Question: I need to amend this existing code to group by financial year (starts 1 July) and quarters, I realize that it is the below part of the query that requires amending but I can't get it to work
'''
datepart(yy,EnquiryRaised)*100+datepart(mm,EnquiryRaised) as MonthYear,
year(EnquiryRaised) as year,
datename(month,(EnquiryRaised)) as Month
'''
The full query is
'''
SELECT
enquiry_number,
service_code,
service_name,
subject_code,
subject_name,
EnquiryRaised,
NoAction,
DATEDIFF(dd, EnquiryRaised, NoAction) as NoActionDuration,
ActionScheduled,
DATEDIFF(dd, EnquiryRaised, ActionScheduled) as ScheduledDuration,
datepart(yy,EnquiryRaised)*100+datepart(mm,EnquiryRaised) as MonthYear,
year(EnquiryRaised) as year,
datename(month,(EnquiryRaised)) as Month
FROM
(SELECT
dbo.central_enquiry.enquiry_number,
dbo.central_enquiry.service_code,
dbo.type_of_service.service_name,
dbo.central_enquiry.subject_code,
dbo.enquiry_subject.subject_name,
(SELECT TOP 1
dbo.enquiry_status_log.logged_date
FROM dbo.enquiry_status_log
WHERE dbo.enquiry_status_log.enquiry_number = dbo.central_enquiry.enquiry_number AND
dbo.enquiry_status_log.enq_status_code = 'E010'
ORDER BY dbo.enquiry_status_log.enquiry_log_number) as EnquiryRaised,
(SELECT TOP 1
dbo.enquiry_status_log.logged_date
FROM dbo.enquiry_status_log
WHERE dbo.enquiry_status_log.enquiry_number = dbo.central_enquiry.enquiry_number AND
dbo.enquiry_status_log.enq_status_code IN ('E030', 'I030', 'N010', 'R030', 'XXXX')
ORDER BY dbo.enquiry_status_log.enquiry_log_number) as NoAction,
(SELECT TOP 1
dbo.enquiry_status_log.logged_date
FROM dbo.enquiry_status_log
WHERE dbo.enquiry_status_log.enquiry_number = dbo.central_enquiry.enquiry_number AND
dbo.enquiry_status_log.enq_status_code = 'W010'
ORDER BY dbo.enquiry_status_log.enquiry_log_number) as ActionScheduled
FROM dbo.central_enquiry
LEFT JOIN dbo.type_of_service ON dbo.central_enquiry.service_code = dbo.type_of_service.service_code
LEFT JOIN dbo.enquiry_subject ON dbo.central_enquiry.subject_code = dbo.enquiry_subject.subject_code
) as EnquiryLog
ORDER BY enquiry_number
'''
Sample data
'''
enquiry_number,service_code,service_name,subject_code,subject_name,enquiryraised,noaction,noactionduration,actionscheduled,scheduledduration,monthyear,year,month
144033,BP,Buildings and Properties,BPBM,Building Maintenance,1/01/2019 17:52:30,,,7/01/2019 15:38:44,6,201901,2019,January
144034,PS,Park Services,PSPI,Park Infrastructure,2/01/2019 06:59:16,21/01/2019 15:40:23,19,,,201901,2019,January
144035,PSIN,Park Services Internal Request,PIOT,Other,2/01/2019 08:32:55,,,13/02/2019 07:45:57,42,201901,2019,January
144036,PS,Park Services,TRIO,Inspection of Tree,2/01/2019 08:36:16,2/01/2019 09:42:20,0,,,201901,2019,January
144037,PS,Park Services,PSSG,Sports Ground Maintenance,2/01/2019 08:41:08,,,3/01/2019 09:38:22,1,201901,2019,January
144038,GW,Glenworks,GWDR,Drainage Glenworks,2/01/2019 08:47:45,,,8/01/2019 09:54:10,6,201901,2019,January
144039,PSIN,Park Services Internal Request,PIOT,Other,2/01/2019 08:48:37,,,13/02/2019 07:44:33,42,201901,2019,January
144040,BP,Buildings and Properties,BPBM,Building Maintenance,2/01/2019 08:53:41,,,2/01/2019 09:22:26,0,201901,2019,January
144041,PSIN,Park Services Internal Request,PIOT,Other,2/01/2019 09:02:53,,,13/02/2019 07:43:22,42,201901,2019,January
144042,PSIN,Park Services Internal Request,PIRB,Rubbish,2/01/2019 09:13:18,,,21/01/2019 15:41:18,19,201901,2019,January
144043,PS,Park Services,PSPI,Park Infrastructure,2/01/2019 09:16:48,,,2/01/2019 13:17:32,0,201901,2019,January
144044,PSIN,Park Services Internal Request,PISP,Supplies,2/01/2019 09:18:13,3/01/2019 12:03:42,1,,,201901,2019,January
144045,GW,Glenworks,GWGP,Graffiti Private Property,2/01/2019 09:32:37,,,2/01/2019 10:04:26,0,201901,2019,January
144046,PS,Park Services,TRIO,Inspection of Tree,2/01/2019 09:31:58,2/01/2019 10:00:49,0,,,201901,2019,January
144047,PS,Park Services,TRIO,Inspection of Tree,2/01/2019 09:34:11,,,3/01/2019 10:49:46,1,201901,2019,January
144048,GW,Glenworks,GWGP,Graffiti Private Property,2/01/2019 09:40:04,,,3/01/2019 08:02:54,1,201901,2019,January
144049,GW,Glenworks,GWGP,Graffiti Private Property,2/01/2019 09:41:20,2/01/2019 13:50:10,0,,,201901,2019,January
144050,GW,Glenworks,GWGP,Graffiti Private Property,2/01/2019 09:42:07,,,3/01/2019 07:21:35,1,201901,2019,January
144051,GW,Glenworks,GWGP,Graffiti Private Property,2/01/2019 09:43:13,3/01/2019 07:00:55,1,,,201901,2019,January
144052,GW,Glenworks,GWGP,Graffiti Private Property,2/01/2019 09:44:09,3/01/2019 07:02:47,1,,,201901,2019,January
144053,GW,Glenworks,GWGP,Graffiti Private Property,2/01/2019 09:46:02,,,3/01/2019 07:44:25,1,201901,2019,January
'''
Lyaout as per below but with finacial yaer ^ qtrs shown instead of months

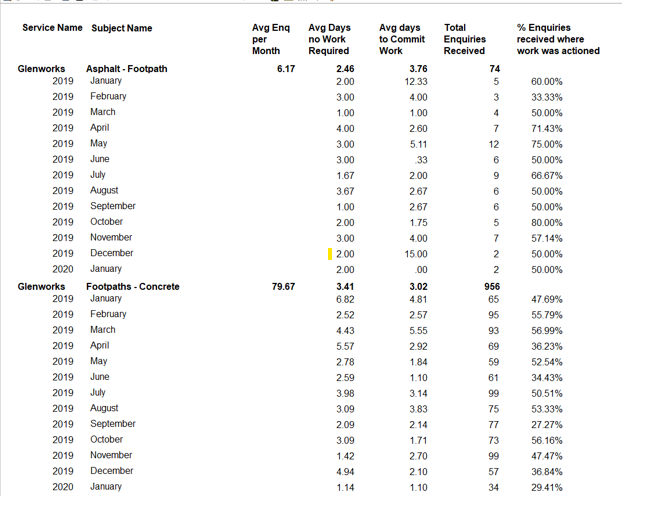
Answer: Below is the code for computing 'quarter' and 'year_quarter' columns. Since you did not provide the exact definition of quarter notation, I did both possibilities (starting from January (def. 1) or July (def. 2)).
Note the 'year - 1' in the 'year_quarter_2' definition when starting from July. This ensures that '2018Q3' is chronically later than '2018Q2', which makes more sense like how school quarters are defined. You may change them easily if you use a different definition.
Code:
'''
select
/* quarter*/
-- ordinary
floor( (month(EnquiryRaised) - 1) / 3 + 1) as quarter_1,
-- start from July
case
when month(EnquiryRaised) in (1,2,3) then 3
when month(EnquiryRaised) in (4,5,6) then 4
when month(EnquiryRaised) in (7,8,9) then 1
when month(EnquiryRaised) in (10,11,12) then 2
end as quarter_2,
/* year-quarter */
-- ordinary
case
when month(EnquiryRaised) in (1,2,3) then cast(year(EnquiryRaised) as varchar) + 'Q1'
when month(EnquiryRaised) in (4,5,6) then cast(year(EnquiryRaised) as varchar) + 'Q2'
when month(EnquiryRaised) in (7,8,9) then cast(year(EnquiryRaised) as varchar) + 'Q3'
when month(EnquiryRaised) in (10,11,12) then cast(year(EnquiryRaised) as varchar) + 'Q4'
end as year_quarter_1,
-- start from July
case
when month(EnquiryRaised) in (1,2,3) then cast(year(EnquiryRaised)-1 as varchar) + 'Q3'
when month(EnquiryRaised) in (4,5,6) then cast(year(EnquiryRaised)-1 as varchar) + 'Q4'
when month(EnquiryRaised) in (7,8,9) then cast(year(EnquiryRaised) as varchar) + 'Q1'
when month(EnquiryRaised) in (10,11,12) then cast(year(EnquiryRaised) as varchar) + 'Q2'
end as year_quarter_2
from #raw; -- #raw is the data you provide
'''
Output (duplicate rows are ignored):
'''
quarter_1 quarter_2 year_quarter_1 year_quarter_2
1 3 2019Q1 2018Q3
'''